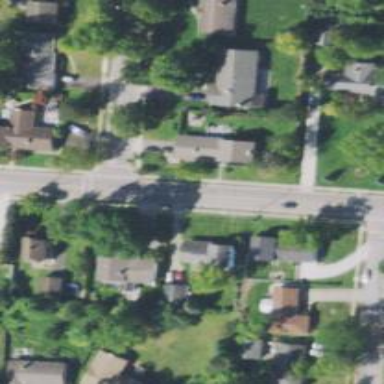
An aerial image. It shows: Residential driveway serving as service road.